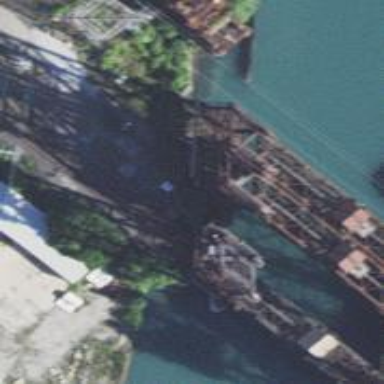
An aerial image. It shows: Abandoned man-made bridge.